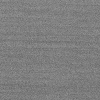
Atmospheric dust classification: dusty